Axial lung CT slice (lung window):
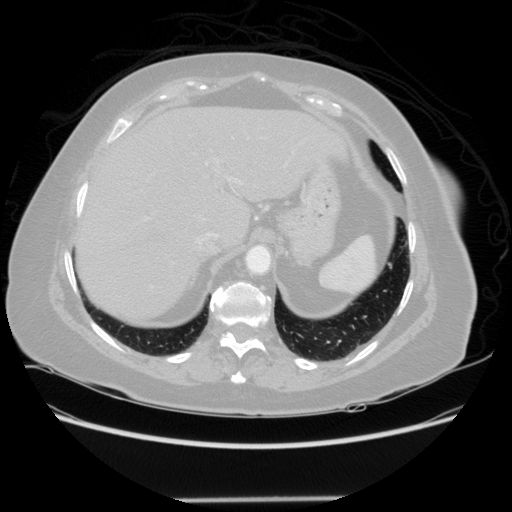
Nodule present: no